Question: I have values between -1 to 1 (-1, -0.25, -0.33, 0, 0.46, 1, ..... )
I want to show this on TimeDataWithIrregularIntervals Chart. But I does not show negative values.

I cant find any option to show negative values. There are a lot of examples without any options, but they can show nagetive values. What am I missing? How can I show negative values?
Thanks.
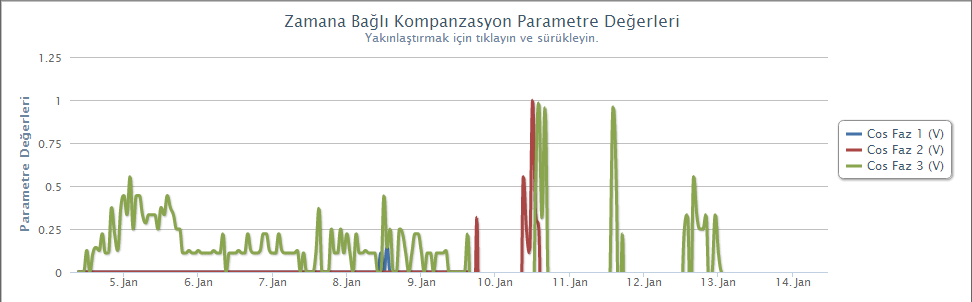
Answer: Set the min value for the Y axis as per your requirement.
<URL>